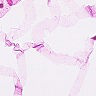
Metastatic tissue present: no